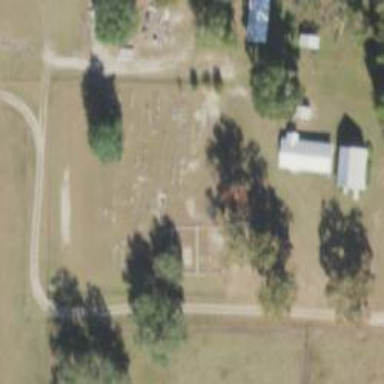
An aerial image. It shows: Graveyard.